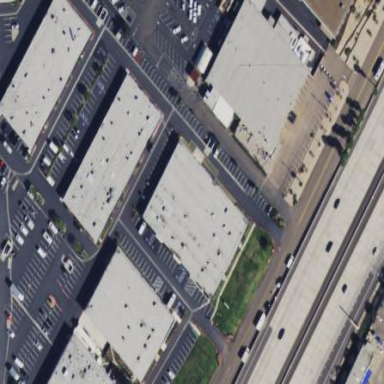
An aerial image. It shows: Industrial building.